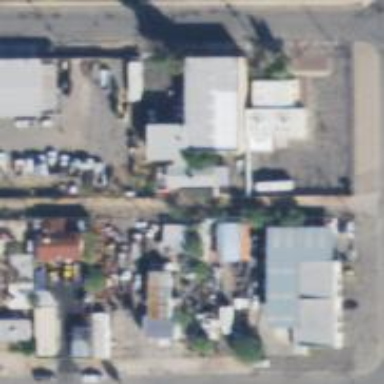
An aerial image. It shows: Alley classified as service road.